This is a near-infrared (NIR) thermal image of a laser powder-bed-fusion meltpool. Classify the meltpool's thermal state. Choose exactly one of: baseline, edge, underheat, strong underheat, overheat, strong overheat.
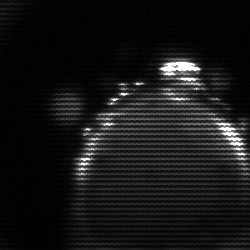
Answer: edge